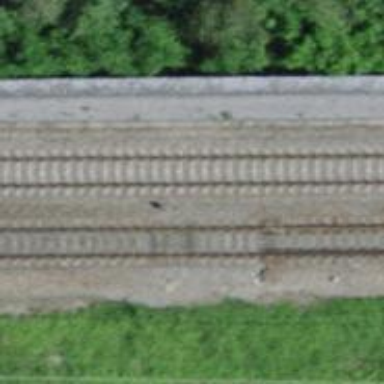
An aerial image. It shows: Railway switch with the turnout on the left side.